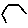
Label: hexagon